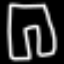
Label: pants